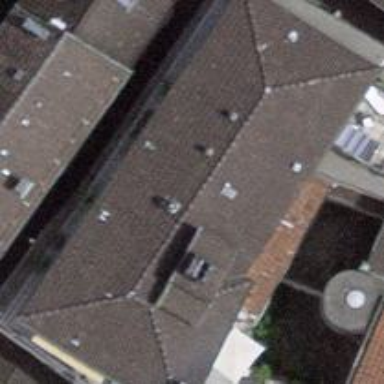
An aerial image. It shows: Hotel.